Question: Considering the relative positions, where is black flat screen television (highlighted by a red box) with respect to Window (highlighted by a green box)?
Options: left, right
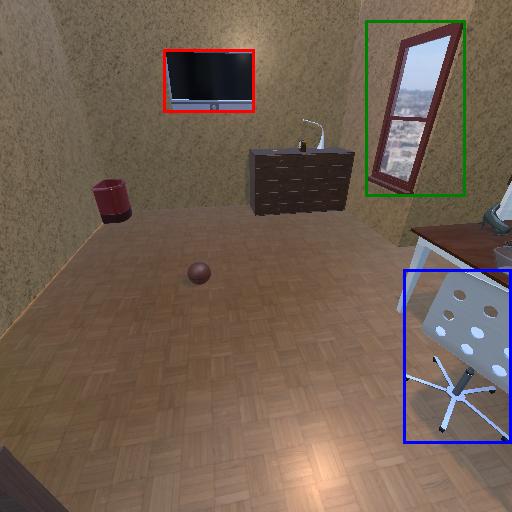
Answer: left